Question: I have two object :
'''
pts=readOGR(dsn="overpass-turbo/shp/",layer="amenity")
poly=readOGR(dsn="overpass-turbo/shp/",layer="polygons")
'''
Like

I would have, as a result, a spatial data frame with all points in the polgygon...
I'have find something <URL> but it doesn't work as I want!
'''
a<-over(pts, poly)
'''
but a in not a Sp data frame !!
I know !! I always have troubles with over fonction ...
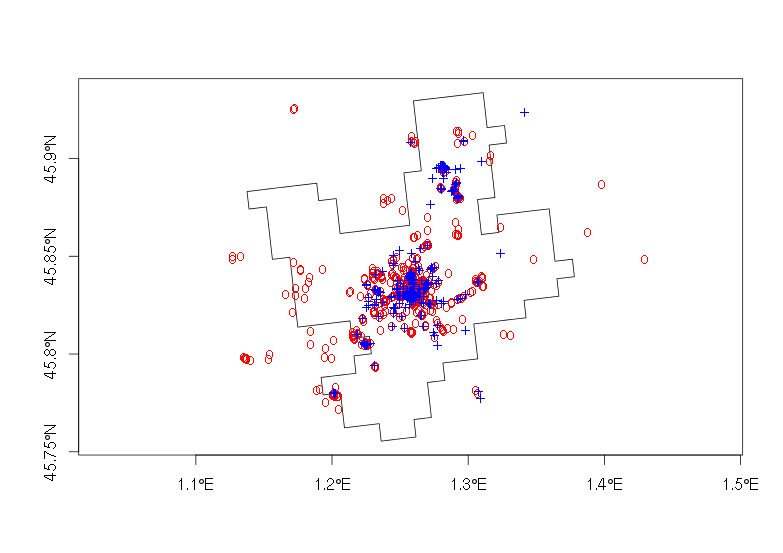
Answer: I have find something more :-)
'''
pts_in<-pts[!is.na(over(pts,poly)),]
'''

It keep only points in the polygon (source : <URL>